Question:
I have 2 tables: one for consults(table 1) and other as a data base(table 2).
Both tables have a "Reference" column. I wish to use the value in the "Reference" column in the table 1 to find a value in the "Reference" column in the table 2.
The table 2 has 2 more columns : "1st appearing result" and "final result". Once found the "reference" value in the table 2, I want to receive the "final result". If "final result" is empty, I want to recieve the "1st appearing result".
The real problem is that I have multiple rows in the table 2 with the same value for "Reference". Also, I have to do that without any auxiliary column.
I'll attach a pic that might help to explain.
Thanks in advance
I've tried to use lookV and index with match, but it would fly because of the multiple rows with the same value of reference.
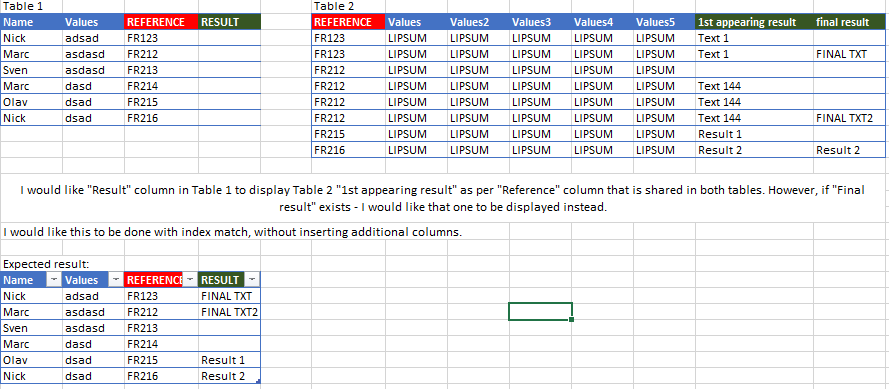
Answer: What about a UDF? Not the most dynamic solution, but it would work for a static worksheet setup like in your example:
'''
Function RETURNRESULT(refrng1 As Range, refrng2 As Range) As String
Dim cell As Range
For Each cell In refrng2
If refrng1 = cell Then
If cell.Offset(0, 7).Value <> "" Then
RETURNRESULT = cell.Offset(0, 7).Value
Exit For
ElseIf cell.Offset(0, 6).Value <> "" And finalresult = False Then
RETURNRESULT = cell.Offset(0, 6).Value
End If
End If
Next cell
End Function
'''
<URL>